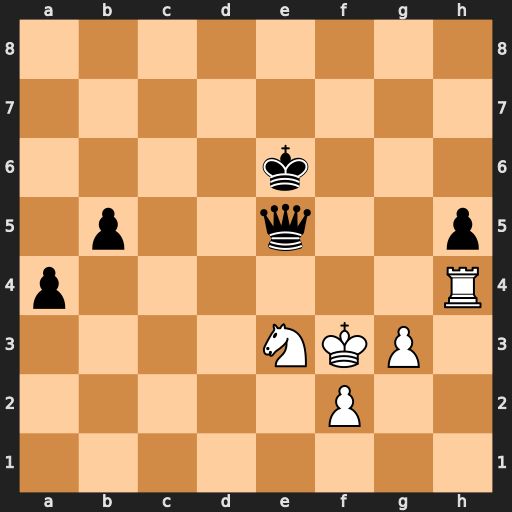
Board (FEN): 8/8/4k3/1p2q2p/p6R/4NKP1/5P2/8
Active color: w
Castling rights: -
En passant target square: -
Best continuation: Re4 Kd6 Rxe5 Kxe5 Nc2